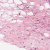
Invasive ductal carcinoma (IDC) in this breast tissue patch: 0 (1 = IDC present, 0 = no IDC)